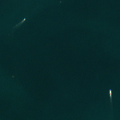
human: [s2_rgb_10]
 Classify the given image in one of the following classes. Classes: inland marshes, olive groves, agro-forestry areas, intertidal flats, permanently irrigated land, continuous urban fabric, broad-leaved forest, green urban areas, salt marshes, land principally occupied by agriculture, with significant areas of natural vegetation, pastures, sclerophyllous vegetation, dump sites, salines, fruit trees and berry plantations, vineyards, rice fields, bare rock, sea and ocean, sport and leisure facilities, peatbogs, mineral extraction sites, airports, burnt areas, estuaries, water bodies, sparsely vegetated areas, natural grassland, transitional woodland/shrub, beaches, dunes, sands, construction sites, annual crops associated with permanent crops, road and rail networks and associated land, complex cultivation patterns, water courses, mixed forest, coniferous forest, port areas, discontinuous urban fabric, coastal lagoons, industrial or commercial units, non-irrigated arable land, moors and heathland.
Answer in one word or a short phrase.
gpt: water bodies